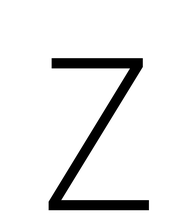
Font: Roboto_Condensed_ExtraLight